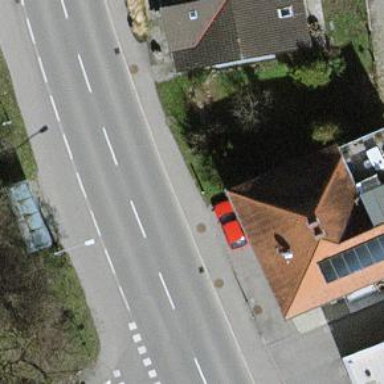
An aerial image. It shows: Public transport stop position.